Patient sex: M
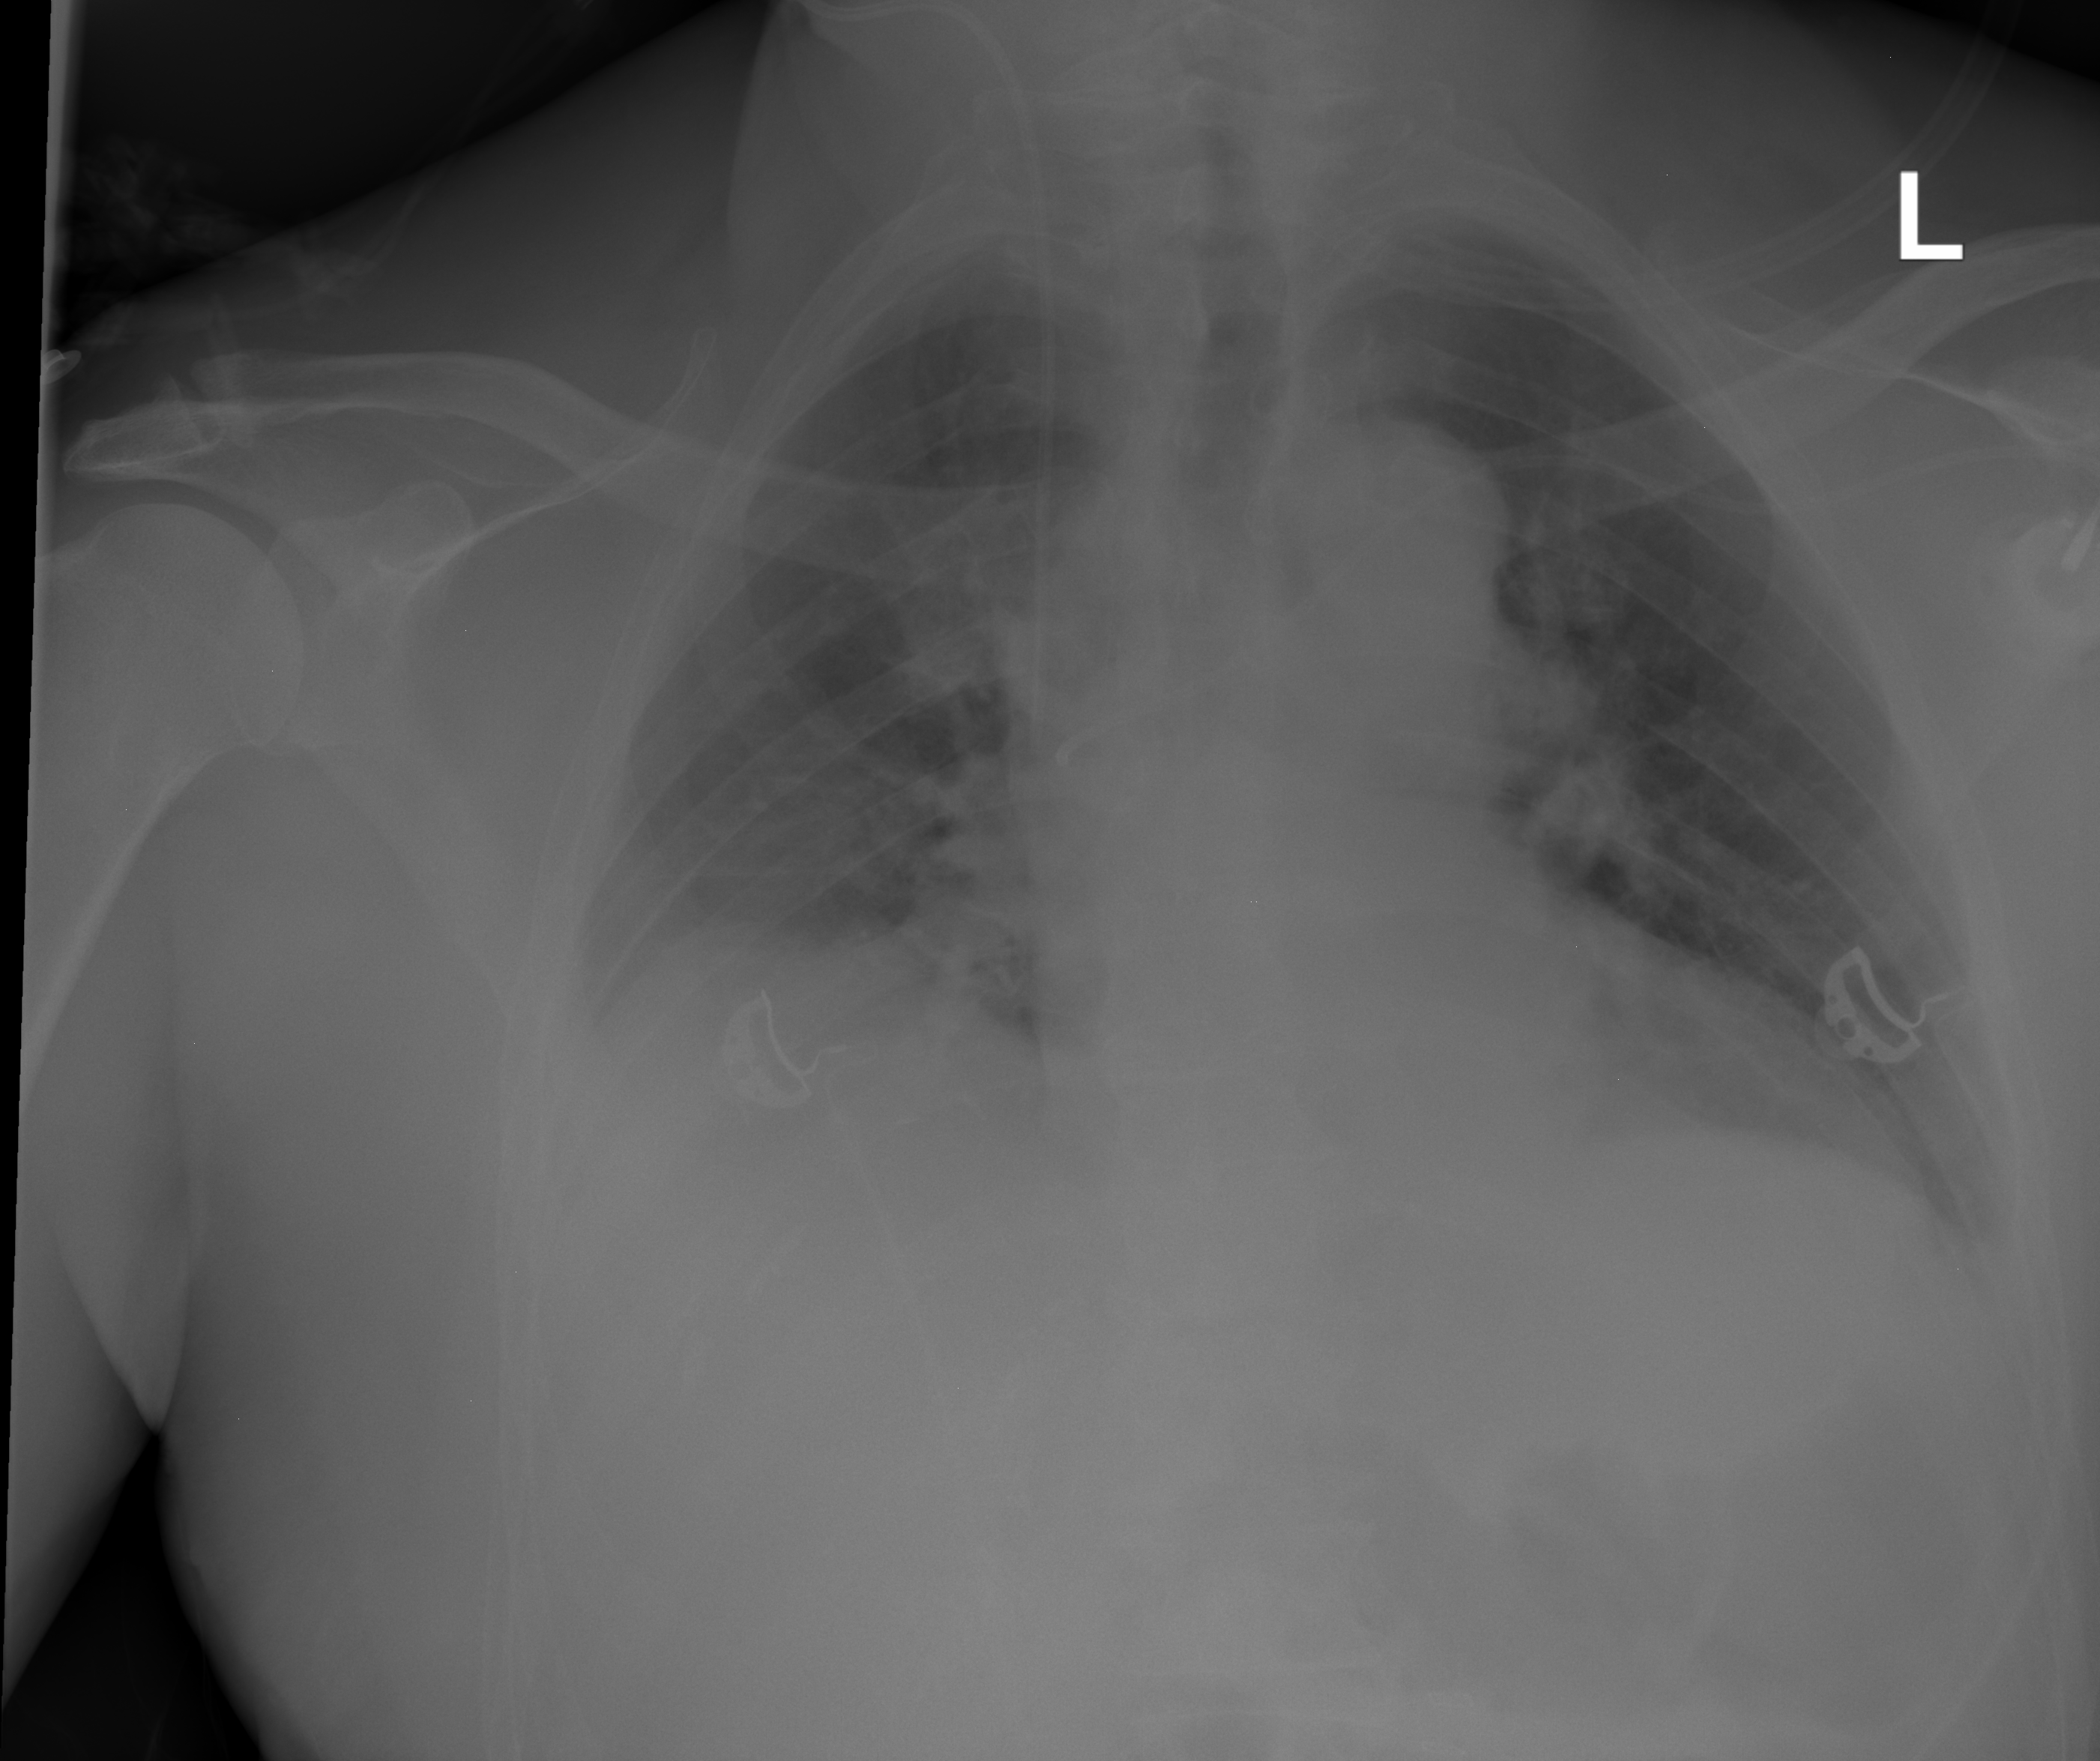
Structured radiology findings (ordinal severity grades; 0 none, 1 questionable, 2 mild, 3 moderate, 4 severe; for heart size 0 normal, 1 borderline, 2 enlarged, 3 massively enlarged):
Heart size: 2
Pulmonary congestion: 2
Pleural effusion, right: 1
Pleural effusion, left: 0
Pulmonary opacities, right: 0
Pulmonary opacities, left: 0
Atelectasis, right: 0
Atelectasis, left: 0